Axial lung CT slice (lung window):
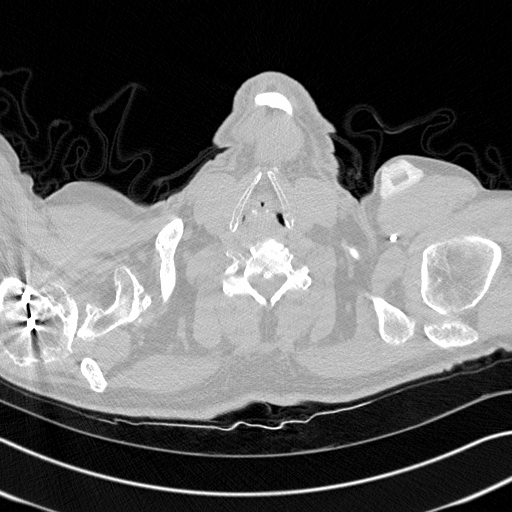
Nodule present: no